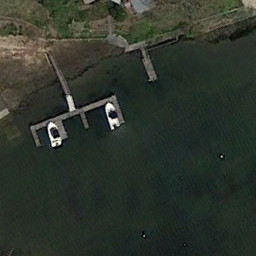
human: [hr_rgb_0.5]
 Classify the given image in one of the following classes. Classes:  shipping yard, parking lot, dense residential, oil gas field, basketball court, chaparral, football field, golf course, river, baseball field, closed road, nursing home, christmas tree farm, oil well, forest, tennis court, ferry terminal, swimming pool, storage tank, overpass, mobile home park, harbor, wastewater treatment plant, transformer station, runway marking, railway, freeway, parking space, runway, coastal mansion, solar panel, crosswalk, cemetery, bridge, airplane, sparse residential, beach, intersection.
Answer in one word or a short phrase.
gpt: ferry terminal